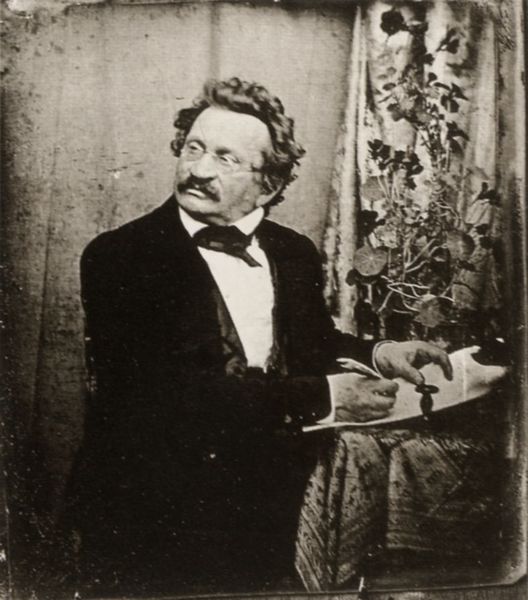
Titel: Der Satiriker Moritz Gottlieb Saphier (1795-1858)
Künstler: Hermann Biow
Standort: Hamburg
Institution: Museum für Kunst und Gewerbe
Schlagwörter: dunkel, feder, kopf, mann, schatten, weiß, bäume, zola, blume, blumen, finger, grau, hell, hintergrund, licht, mund, nase, ohr, schwarz, tisch, blick, tuch, muster, ornament, schleife, alt, anzug, bart, hemd, schnurrbart, wand, augen, falten, gesicht, kragen, stehen, bild, bildnis, hände, portrait, porträt, schauen, tischdecke, vorhang, haare, mantel, pose, stoff, decke, blatt, pflanze, locken, papier, sepia, frack, schnäuzer, gardine, floral, verzierung, atelier, maler, tischchen, podest, fliege, sakko, schnauzbart, schnauzer, weste, strauß, foto, fotografie, photographie, theke, buch, brett, schwarzweiss, komponist, brille, schriftsteller, manschetten, stift, tinte, pult, photo, brief, schreiben, smoking, fleckig, halter, schreiber, siegel, tintenfass, urkunde, schreibpult, drehung, muser, fot, photografie, federkiel, gestellt, sacko, oto, brillenträger, kapuzinerkresse, portrat, brill, schwar weiss, gästebuch, weiß fliege, foto schwarz, vporhang